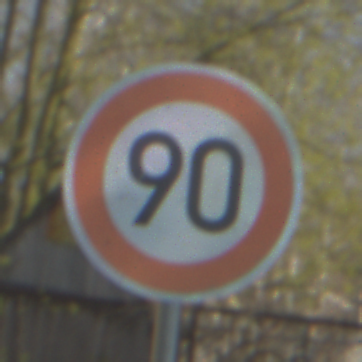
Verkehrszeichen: Geschwindigkeit90
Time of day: MorningAfternoon
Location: Outdoor (Suburban)
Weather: Clear
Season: NotSpecified
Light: Natural